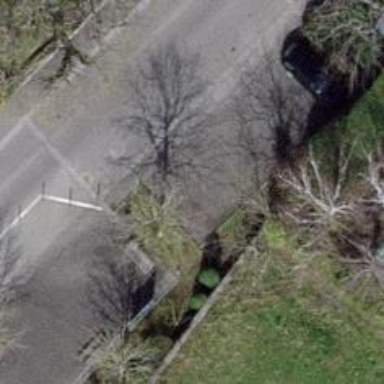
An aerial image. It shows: Single tag "natural: tree."